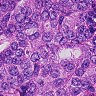
Metastatic tissue present: yes